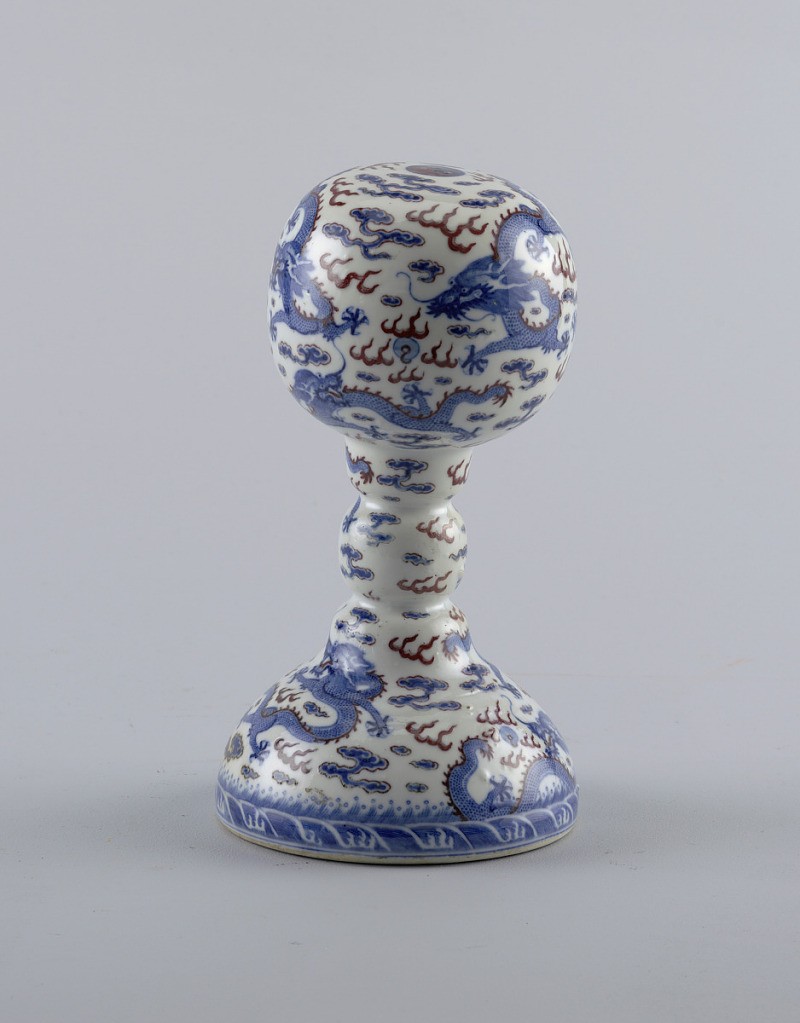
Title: Pair of wig stands
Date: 1740–60
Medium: Glazed porcelain with underglaze cobalt decoration
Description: Decoration of dragons, smoke clouds and tongues of fire in blue and iron red on white.